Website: macys
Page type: gifting
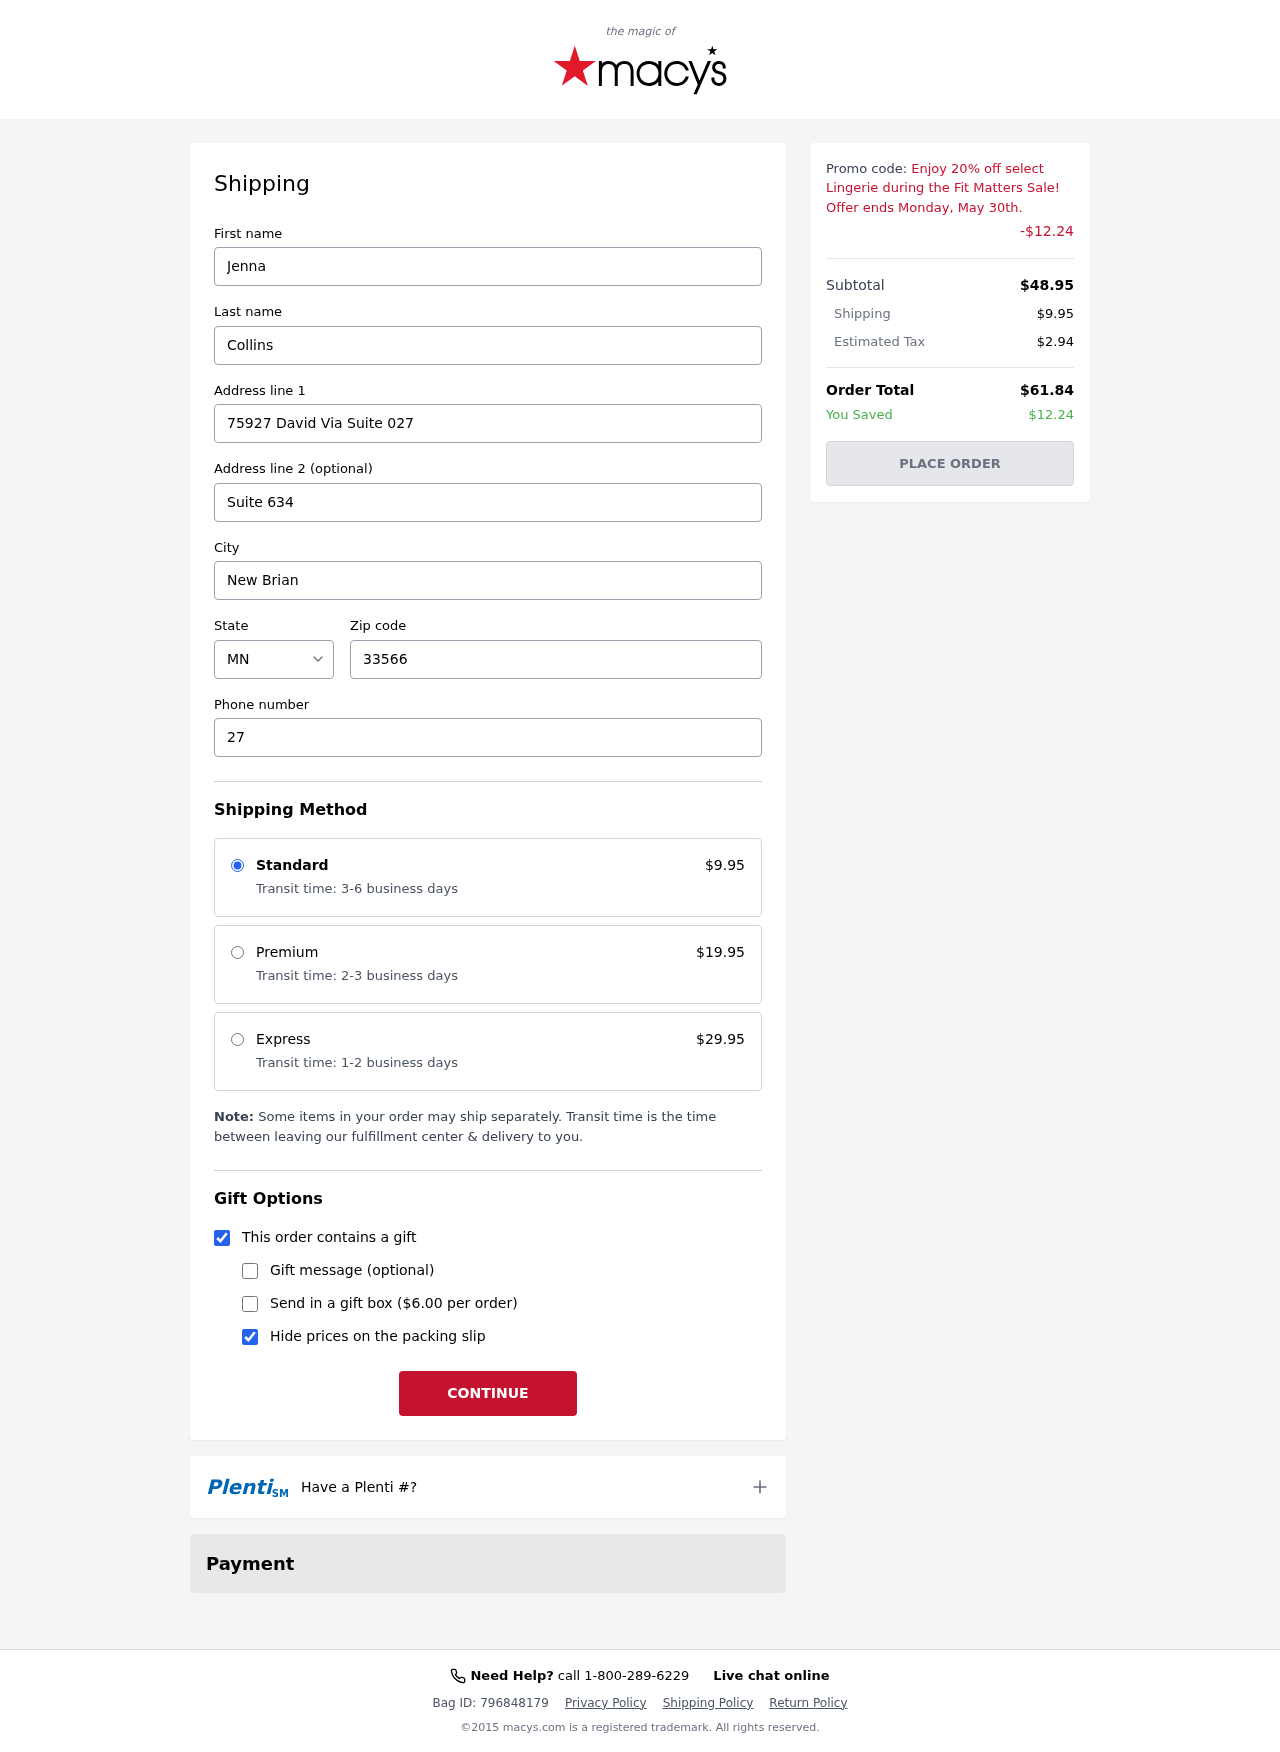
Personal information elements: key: PII_CITY
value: New Brian
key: PII_FIRSTNAME
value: Jenna
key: PII_LASTNAME
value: Collins
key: PII_PHONE
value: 2794496211
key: PII_POSTCODE
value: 33566
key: PII_STATE_ABBR
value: MN
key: PII_STREET
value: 75927 David Via Suite 027
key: PII_STREET2
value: Suite 634
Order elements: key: ORDER_SHIPPING_COST
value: $9.95
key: ORDER_DISCOUNT
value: -$12.24
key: ORDER_SUBTOTAL
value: $48.95
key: ORDER_TAX
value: $2.94
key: ORDER_TOTAL
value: $61.84
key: ORDER_SAVINGS
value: $12.24